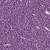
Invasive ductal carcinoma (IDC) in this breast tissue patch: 1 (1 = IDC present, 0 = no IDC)